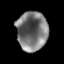
Tissue: prostate
Cell type: T cells
Senescence score: 0.3084
Nuclear area (px): 1187
Mean DAPI intensity: 117.842